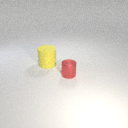
large yellow rubber cylinder to the left of small red metal cylinder